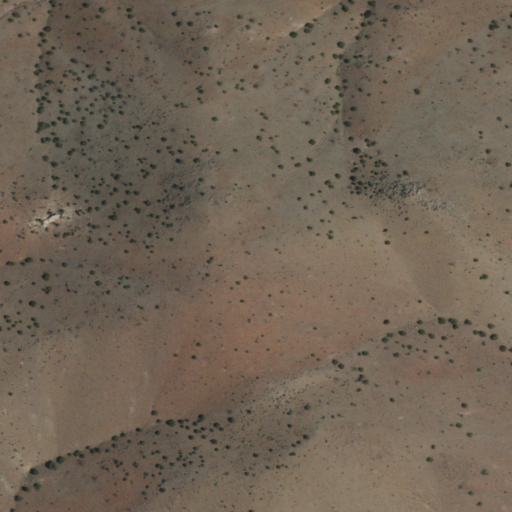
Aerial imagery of mountain in New Mexico named Los Cerros Barril containing only shrub